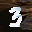
Label: 3